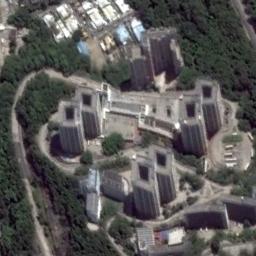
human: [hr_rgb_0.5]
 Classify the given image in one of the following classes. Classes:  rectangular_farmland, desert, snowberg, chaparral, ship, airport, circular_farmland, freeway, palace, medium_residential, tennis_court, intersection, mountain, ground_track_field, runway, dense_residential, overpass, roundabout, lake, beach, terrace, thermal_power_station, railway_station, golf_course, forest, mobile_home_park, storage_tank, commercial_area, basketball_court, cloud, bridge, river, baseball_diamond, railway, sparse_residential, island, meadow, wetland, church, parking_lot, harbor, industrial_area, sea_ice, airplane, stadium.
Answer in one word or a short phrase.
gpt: commercial_area